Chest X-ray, AP view. Patient: 35 years old, sex F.
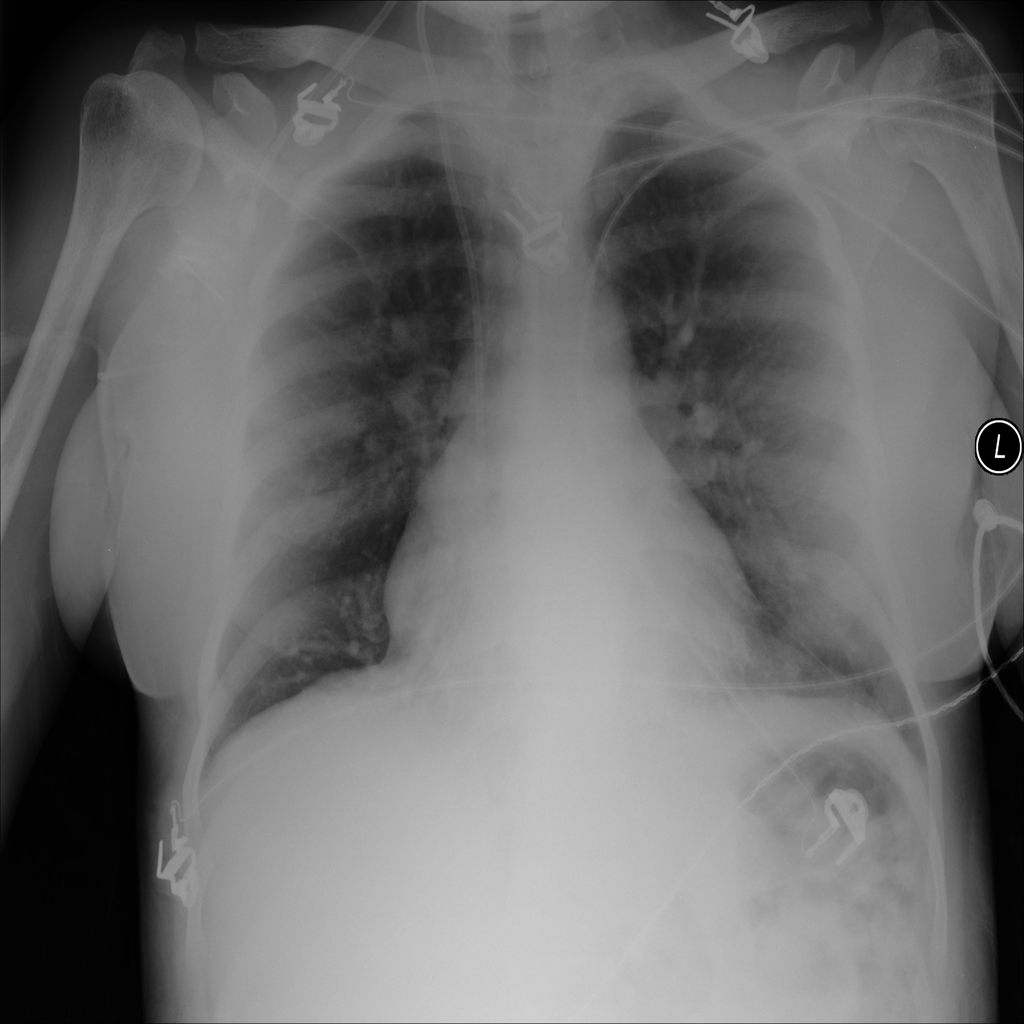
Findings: No Finding